Field crop: tomato
Growth stage: 1
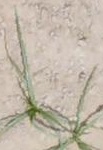
Species: cyperus